Question: I'm using the <URL> function to draw some system elements on a canvas, And I need draw the title buttons of a form, the only part that i missed is how i can get the 'default' sizes of the title buttons. 'Exist any Uxtheme function to get that info?'

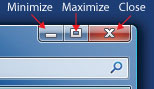
Answer: Looks like this is more difficult then it sounds.
First there's <URL>. But you'll see a lot of references that these functions return a '0x8007490', some , when you try to retrieve properties of caption buttons.
Then there's <URL>. This one seems to work some. That is it works ok for instance for 'WP_CLOSEBUTTON', but it returns nonsense for instance for 'WP_MINBUTTON'. I would not suggest this function's use anyway since it retrieves the dimensions of the button. If the user has changed the title size for instance, you won't get correct values. Anyway, it could be called like this:
'''
uses
uxtheme, themes;
...
var
Err: HRESULT;
Size: TSize;
begin
Err := GetThemePartSize(ThemeServices.Theme[teWindow], 0,
WP_CLOSEBUTTON, CBS_NORMAL, nil, TS_TRUE, Size);
'''
I have no idea what the former two functions would return if they worked (the dimensions of buttons for current title bar size or the default title bar size).
The only possible way to get an accurate result seems to be to use the <URL>.
'''
const
CCHILDREN_TITLEBAR = 5;
WM_GETTITLEBARINFOEX = $033F;
type
tagTITLEBARINFOEX = record
cbSize: DWORD;
rcTitleBar: TRect;
rgstate: array[0..CCHILDREN_TITLEBAR] of DWORD;
rgrect: array [0..CCHILDREN_TITLEBAR] of TRect;
end;
TITLEBARINFOEX = tagTITLEBARINFOEX;
TTitleBarInfoEx = tagTITLEBARINFOEX;
PTitleBarInfoEx = ^TTitleBarInfoEx;
...
var
TitleInfo: TTitleBarInfoEx;
begin
SendMessage(Handle, WM_GETTITLEBARINFOEX, 0, NativeInt(@TitleInfo));
'''
Then, you can get the size for the close button from the rect 'TitleInfo.rgrect<URL>" for details. Notice the values are in screen coordinates.
If you need to support XP and/or below, I suggest you to use the good old 'GetSystemMetrics(SM_CXSIZE)' and 'GetSystemMetrics(SM_CYSIZE)' (). You'd need to workout some approximations depending on if themes are enabled, if aero is enabled etc..